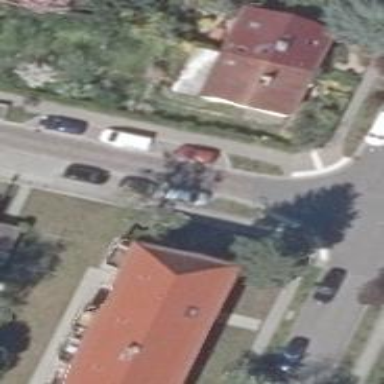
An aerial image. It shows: Residential road with sidewalks on both sides.